Field crop: maize
Growth stage: 2
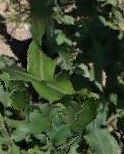
Species: maize